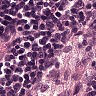
Metastatic tissue present: no